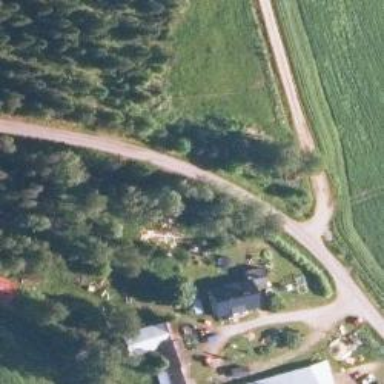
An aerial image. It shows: Unclassified road.